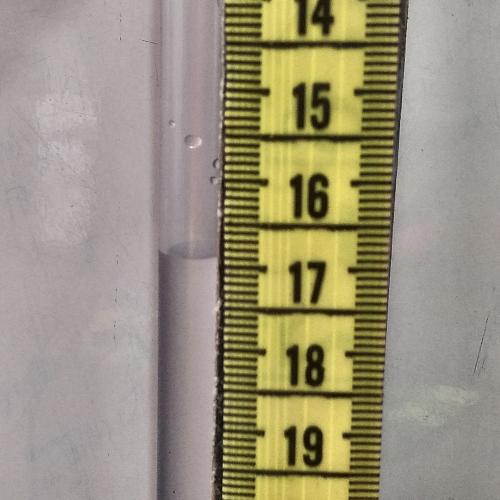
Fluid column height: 16.9 cm